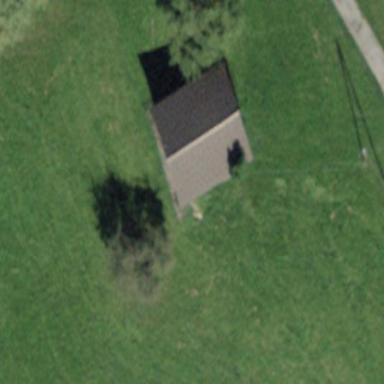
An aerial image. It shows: Barn.